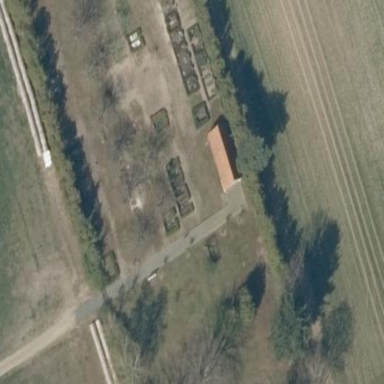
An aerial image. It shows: Cemetery.